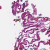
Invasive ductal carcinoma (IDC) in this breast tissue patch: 0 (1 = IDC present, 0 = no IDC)